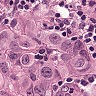
Metastatic tissue present: yes